Question: Hai i want to create number notification dynamically,i can able to create single notification only.Am searching and get answer in this forum <URL> but here the notification is mentiones.but i need dynamic multiple notification depend on number.
Suppose i have number=1 i need 1 notification,if number=2 i need 2 notification how to do this.kindly guide me?See my image if anybody dont understand my question kindly ask me?

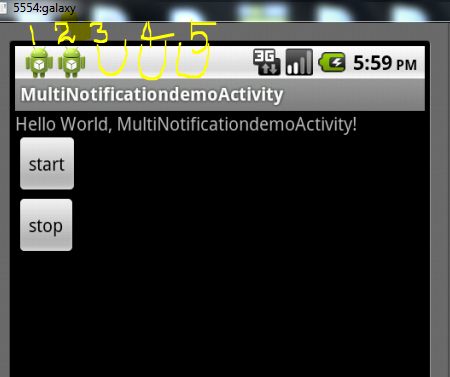
Answer: The link above shows how to send a notification:
'mNotificationManager.notify(id, notifyDetails);'
And set the id to be different each time, for instance if you want 5 notifications, you could try something like:
'for(int id = 0; id < 5; id++){mNotificationManager.notify(id, notifyDetails);}'